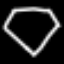
Label: diamond